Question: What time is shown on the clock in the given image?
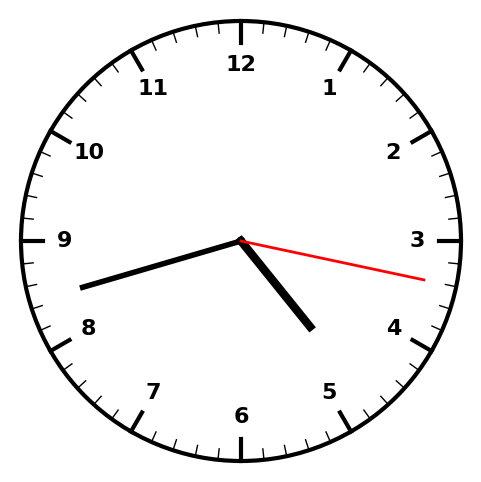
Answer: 04:42:17